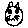
Label: cat